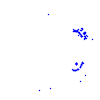
Particle: proton